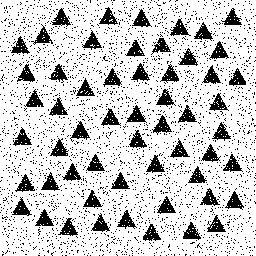
Squares: 0
Triangles: 56
Stars: 0
Total shapes: 56